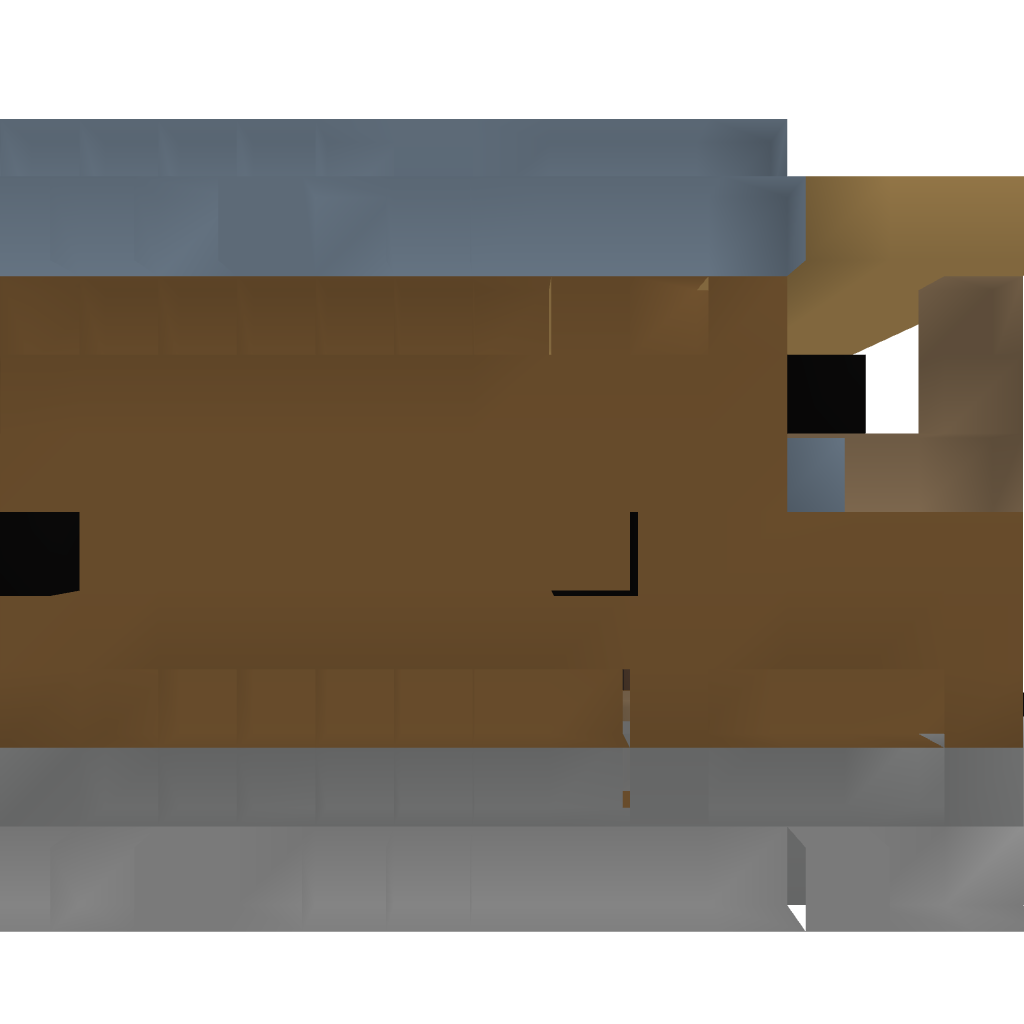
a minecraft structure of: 2-story Wood House (CF)